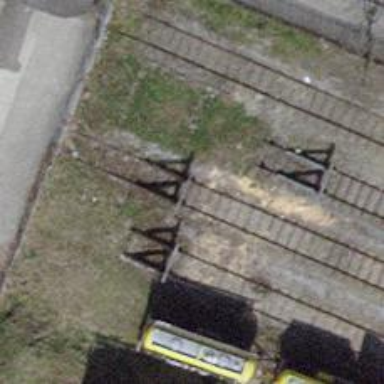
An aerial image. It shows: Railway buffer stop.